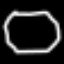
Label: octagon